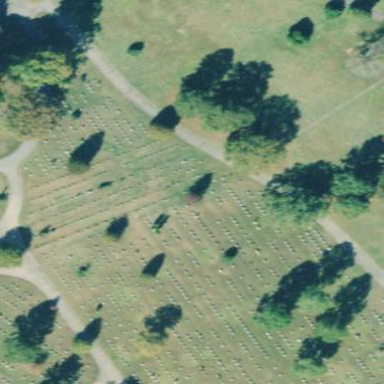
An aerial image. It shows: Sector in the cemetery.